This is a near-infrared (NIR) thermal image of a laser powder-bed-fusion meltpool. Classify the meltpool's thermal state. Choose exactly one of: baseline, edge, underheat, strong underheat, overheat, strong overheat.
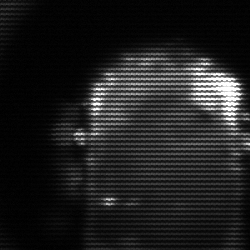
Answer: baseline